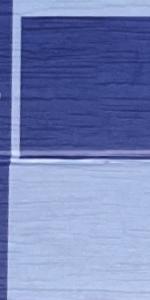
Label: Empty